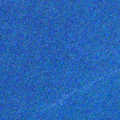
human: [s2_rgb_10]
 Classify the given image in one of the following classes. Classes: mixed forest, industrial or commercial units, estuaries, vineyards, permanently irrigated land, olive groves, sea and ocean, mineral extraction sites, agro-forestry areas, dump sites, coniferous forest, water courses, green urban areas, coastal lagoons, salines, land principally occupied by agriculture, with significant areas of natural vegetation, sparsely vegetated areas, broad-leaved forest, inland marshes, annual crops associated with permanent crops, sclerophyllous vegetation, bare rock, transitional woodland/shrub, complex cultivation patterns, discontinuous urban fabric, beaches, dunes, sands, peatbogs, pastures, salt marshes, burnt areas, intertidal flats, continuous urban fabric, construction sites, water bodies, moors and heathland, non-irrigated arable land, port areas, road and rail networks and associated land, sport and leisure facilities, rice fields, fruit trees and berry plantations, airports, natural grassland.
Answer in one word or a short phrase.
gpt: sea and ocean